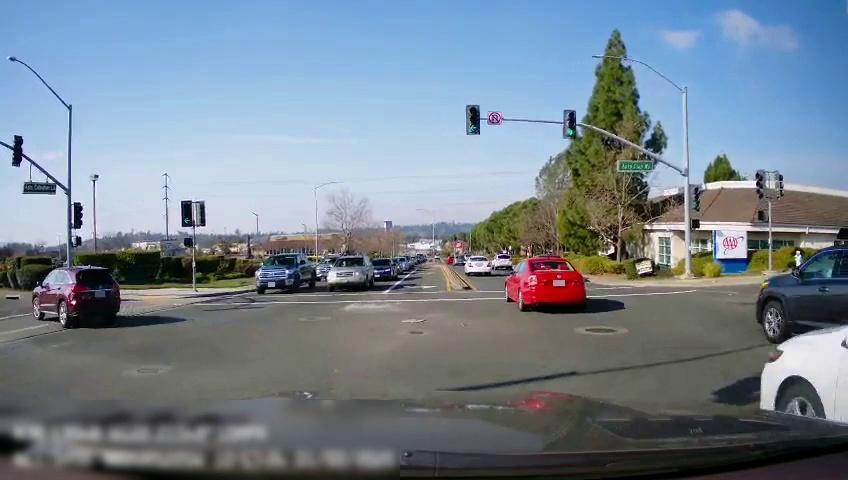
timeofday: Day
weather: Sunny
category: Drivable Space
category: Vehicles | Car
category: Vehicles | Car
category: Vehicles | SUV
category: Vehicles | Car
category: Vehicles | SUV
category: Vehicles | SUV
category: Vehicles | Car
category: Vehicles | Truck
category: Vehicles | SUV
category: Vehicles | Car
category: Vehicles | SUV
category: Lanes | Opposite Lane
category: Lanes | Opposite Lane
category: Traffic | Signs
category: Traffic | Signs
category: Traffic | Lights
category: Traffic | Lights
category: Traffic | Signs
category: Traffic | Lights
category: Traffic | Lights
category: Traffic | Lights
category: Traffic | Lights
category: Traffic | Lights
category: Traffic | Lights
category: Traffic | Lights